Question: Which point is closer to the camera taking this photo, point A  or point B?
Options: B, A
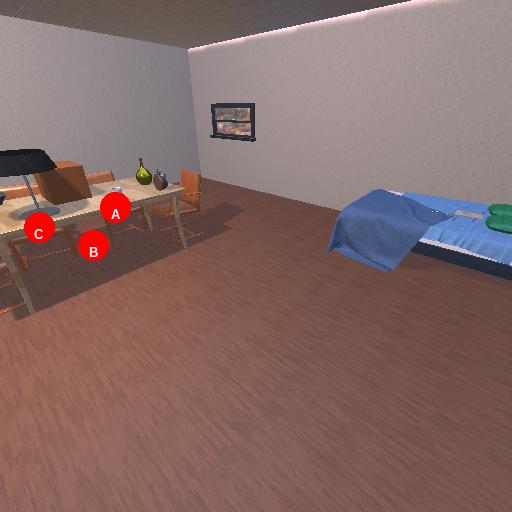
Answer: B